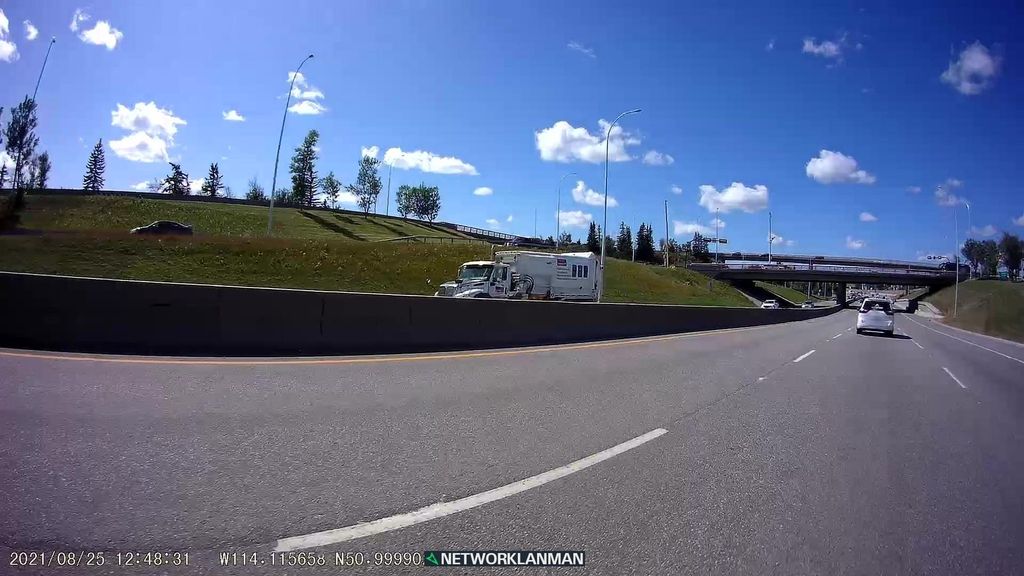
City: calgary